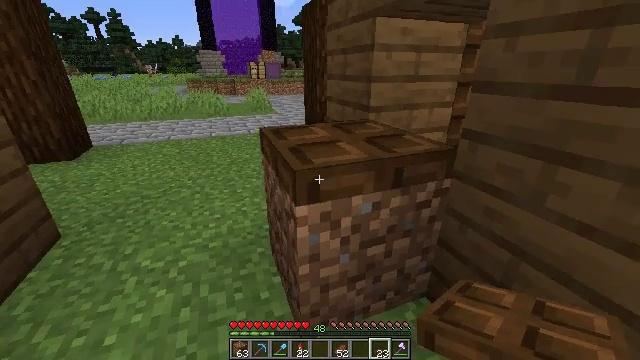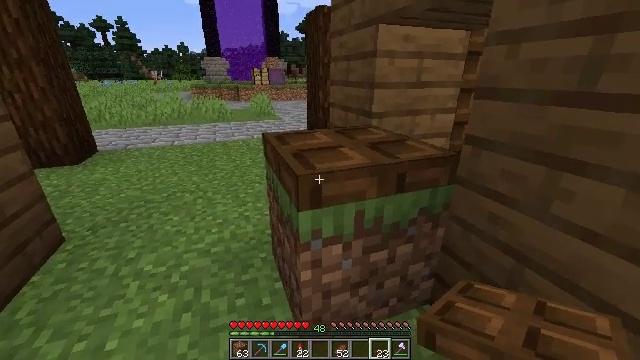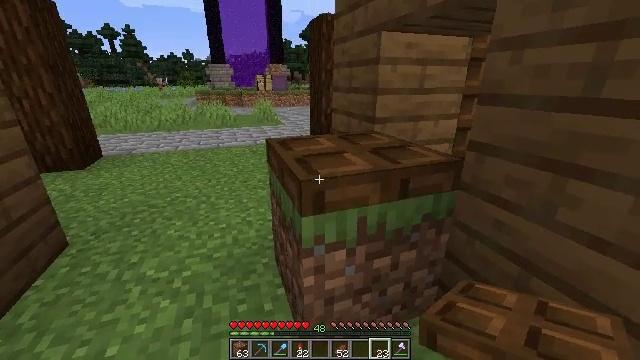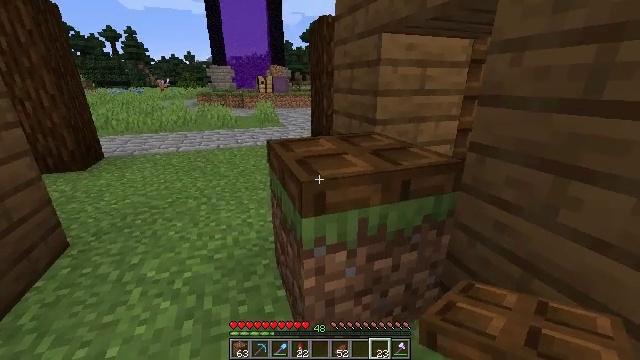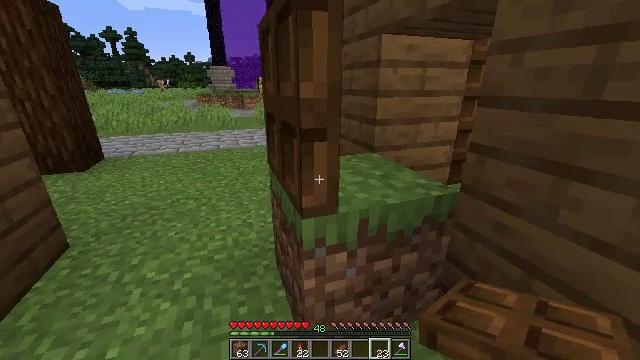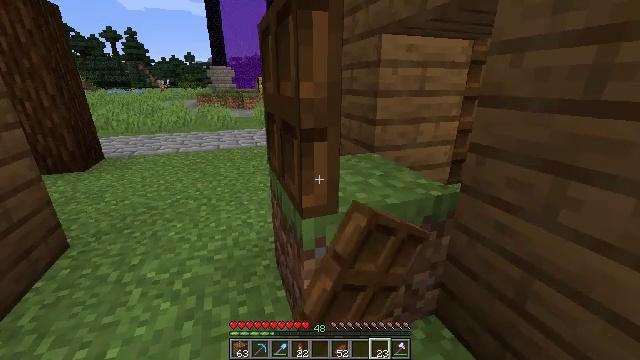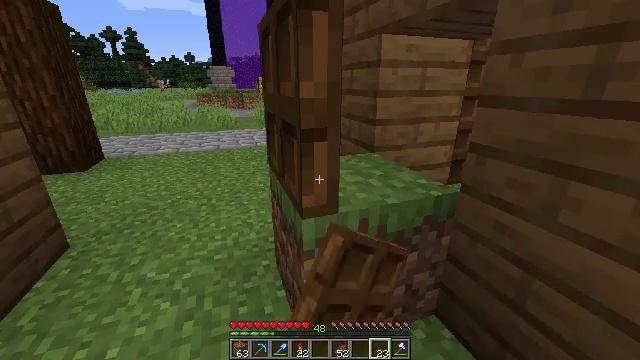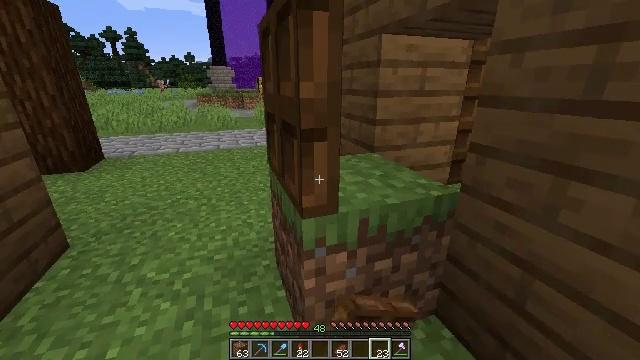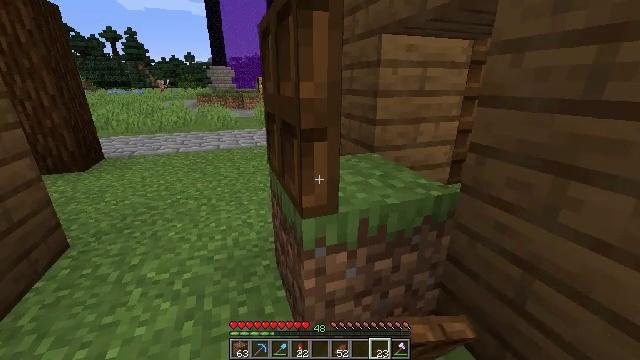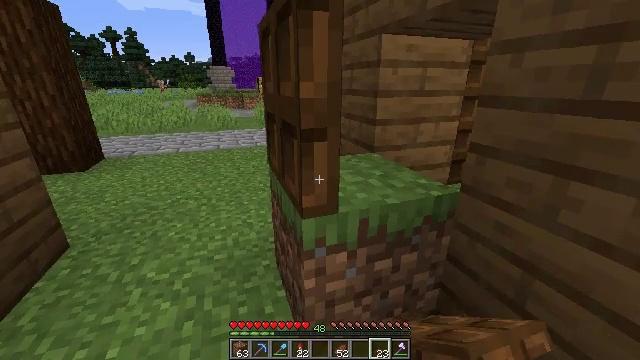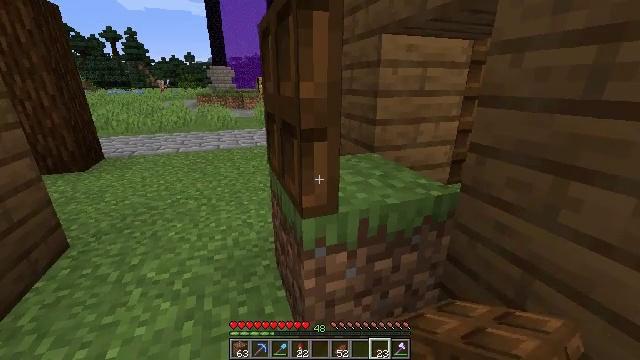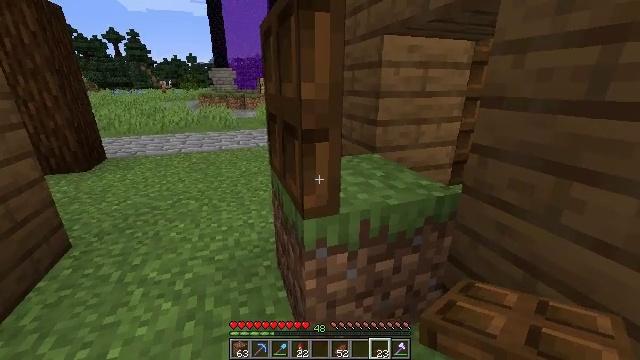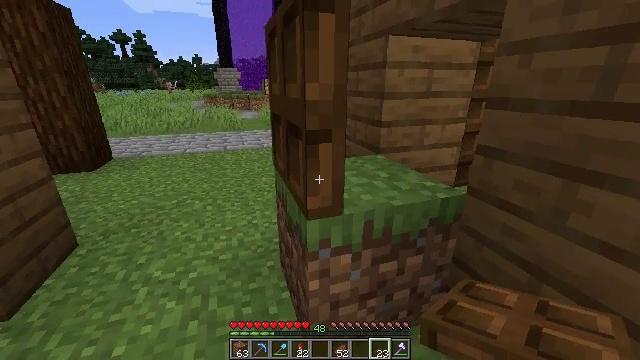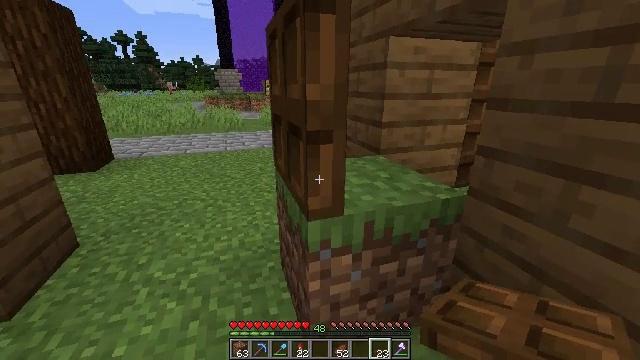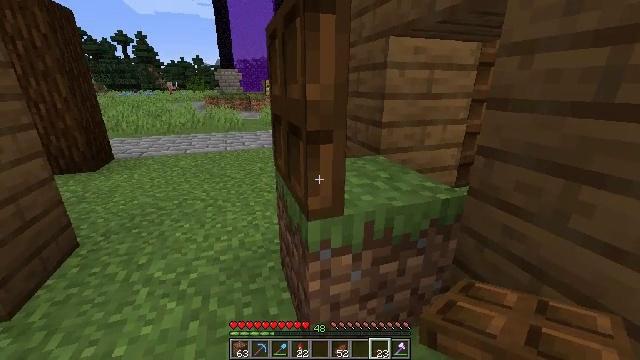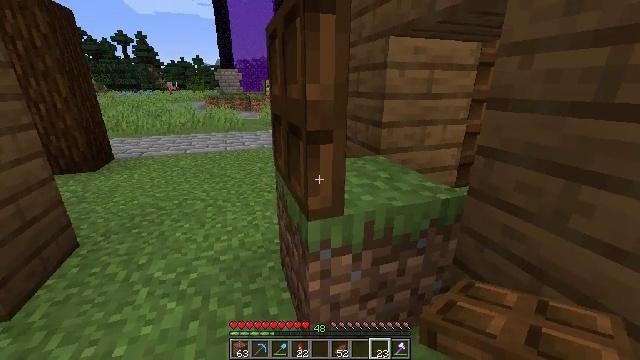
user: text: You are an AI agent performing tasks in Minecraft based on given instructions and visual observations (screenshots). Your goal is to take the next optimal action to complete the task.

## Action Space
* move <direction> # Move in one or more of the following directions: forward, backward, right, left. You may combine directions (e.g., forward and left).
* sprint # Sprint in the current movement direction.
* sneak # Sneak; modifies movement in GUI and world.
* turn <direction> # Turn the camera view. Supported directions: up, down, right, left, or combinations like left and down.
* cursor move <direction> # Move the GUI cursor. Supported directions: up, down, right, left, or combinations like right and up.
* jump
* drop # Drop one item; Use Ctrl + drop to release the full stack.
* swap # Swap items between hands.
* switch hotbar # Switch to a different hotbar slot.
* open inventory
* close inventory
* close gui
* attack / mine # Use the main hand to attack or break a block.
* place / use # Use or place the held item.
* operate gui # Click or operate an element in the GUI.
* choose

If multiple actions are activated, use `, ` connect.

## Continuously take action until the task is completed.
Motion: motion action
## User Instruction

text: Attack the dark oak trapdoor to remove it.
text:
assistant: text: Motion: turn up
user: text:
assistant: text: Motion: turn up
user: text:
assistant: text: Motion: no_op
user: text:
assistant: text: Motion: use / place
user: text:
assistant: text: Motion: use / place
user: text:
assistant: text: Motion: use / place
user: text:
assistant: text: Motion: no_op
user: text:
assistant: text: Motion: no_op
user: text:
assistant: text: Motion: no_op
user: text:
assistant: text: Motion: no_op
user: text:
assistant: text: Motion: no_op
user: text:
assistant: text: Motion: no_op
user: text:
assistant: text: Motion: no_op
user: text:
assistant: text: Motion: no_op
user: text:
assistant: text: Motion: no_op
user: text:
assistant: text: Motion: no_op
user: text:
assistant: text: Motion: no_op
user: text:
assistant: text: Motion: turn up
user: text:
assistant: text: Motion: turn up
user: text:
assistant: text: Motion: no_op
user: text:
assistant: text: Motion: no_op
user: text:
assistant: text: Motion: no_op
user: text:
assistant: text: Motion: no_op
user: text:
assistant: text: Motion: no_op
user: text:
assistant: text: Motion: no_op
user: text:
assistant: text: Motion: no_op
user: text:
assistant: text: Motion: no_op
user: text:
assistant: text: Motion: no_op
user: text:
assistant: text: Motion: no_op
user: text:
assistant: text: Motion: no_op